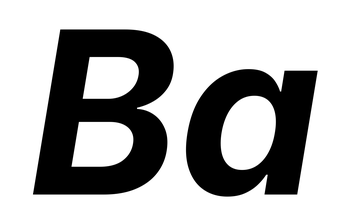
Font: Inter-Italic_Bold_Italic